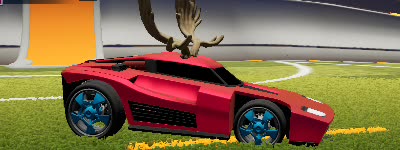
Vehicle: breakout